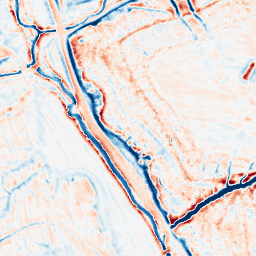
Category: edge_preserving
Decomposition family: bilateral
Decomposition parameters: d: 15
sigma_color: 100
sigma_space: 75
Upsampling method: lanczos
Upsampling parameters: scale: 4
Upsampling scale: 4